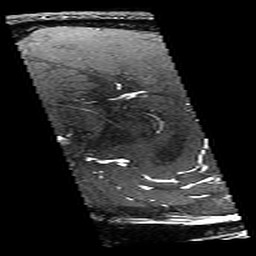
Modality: angio
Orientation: sagittal
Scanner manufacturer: philips
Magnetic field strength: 7 T
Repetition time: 0.024 s
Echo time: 0.00384 s